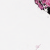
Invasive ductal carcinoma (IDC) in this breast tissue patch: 0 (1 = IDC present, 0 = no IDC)